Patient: sex M, age 17
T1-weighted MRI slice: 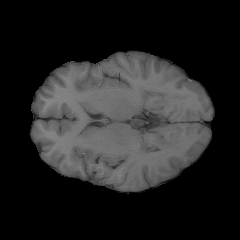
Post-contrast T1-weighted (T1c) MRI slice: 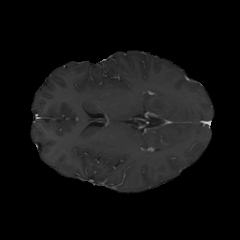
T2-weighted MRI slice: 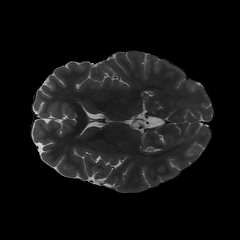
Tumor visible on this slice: no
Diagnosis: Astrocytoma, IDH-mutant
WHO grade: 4